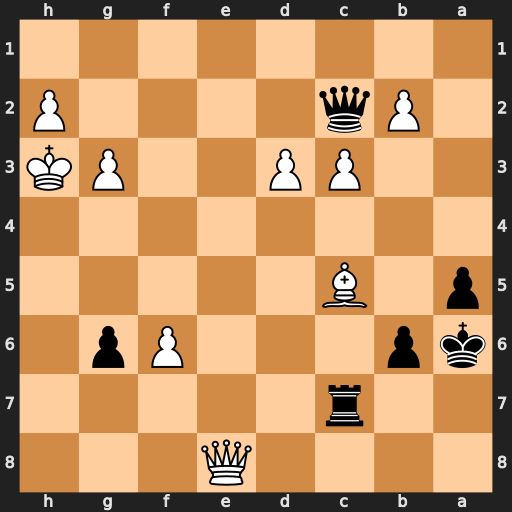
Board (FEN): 4Q3/2r5/kp3Pp1/p1B5/8/2PP2PK/1Pq4P/8
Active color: b
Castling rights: -
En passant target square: -
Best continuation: Rh7+ Kg4 Qd1+ Kf4 Qf1+